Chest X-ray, AP view. Patient: 20 years old, sex M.
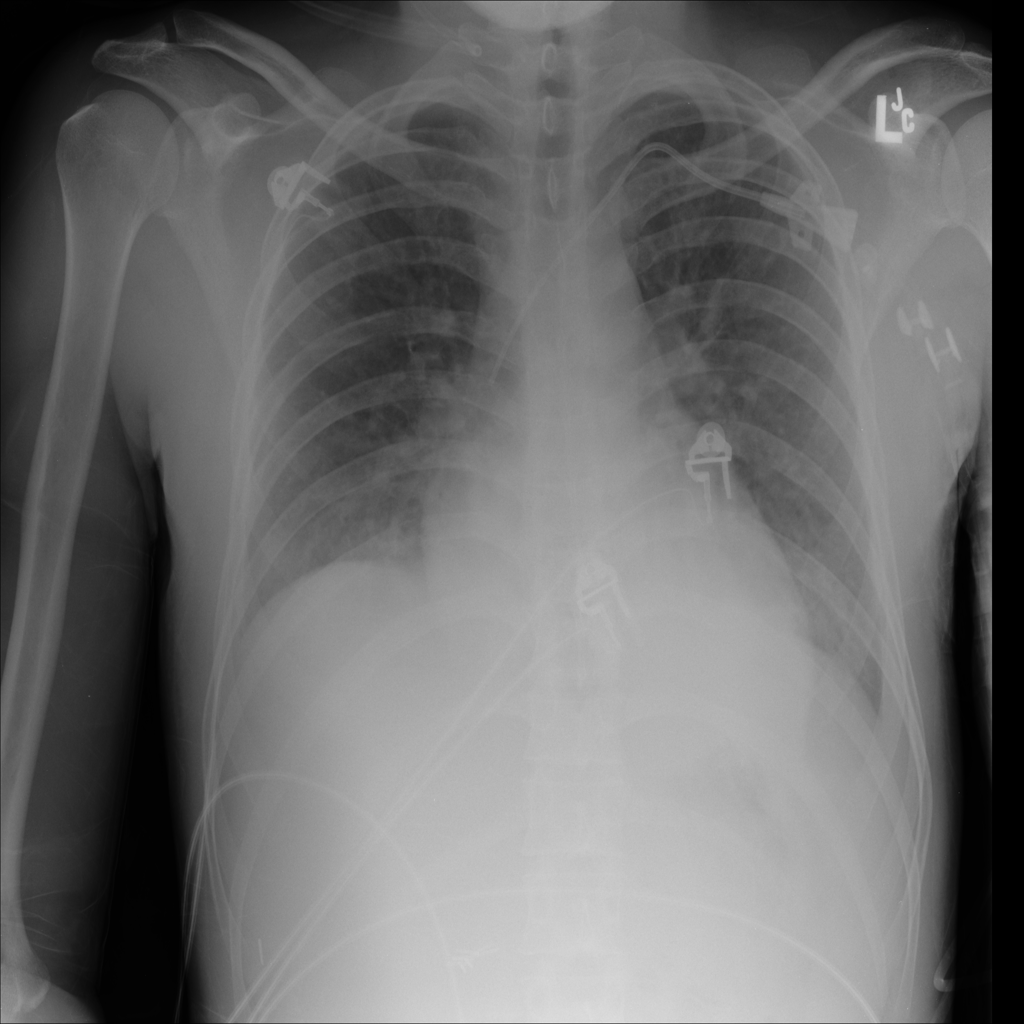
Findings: Effusion, Infiltration